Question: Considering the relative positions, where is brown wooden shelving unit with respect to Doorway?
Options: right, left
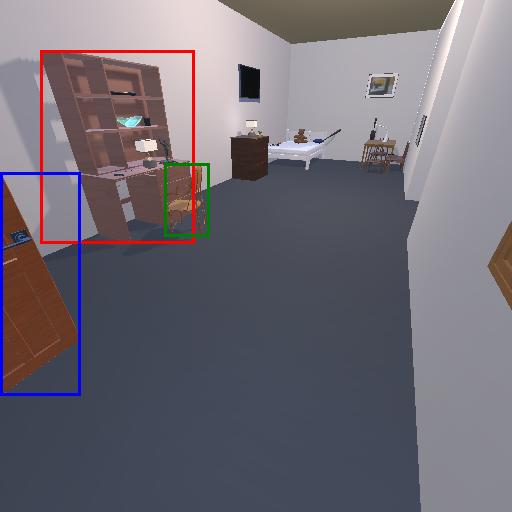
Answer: right